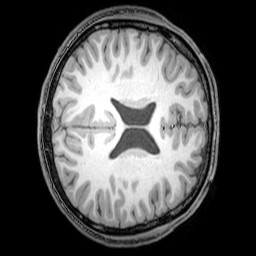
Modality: T1w
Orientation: axial
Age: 21
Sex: male
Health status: healthy
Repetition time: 0.081 s
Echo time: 0.037 s